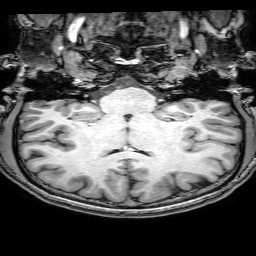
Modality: T1w
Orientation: sagittal
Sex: male
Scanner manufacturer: philips
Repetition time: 0.008155 s
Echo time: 0.00373 s